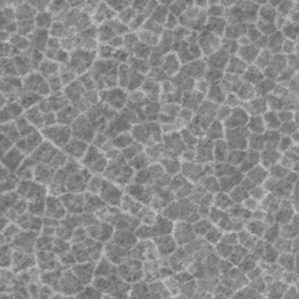
Label: frost